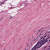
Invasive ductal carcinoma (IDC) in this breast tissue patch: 1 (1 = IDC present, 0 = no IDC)